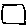
Label: square